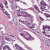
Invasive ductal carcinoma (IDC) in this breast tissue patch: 1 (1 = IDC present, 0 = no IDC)